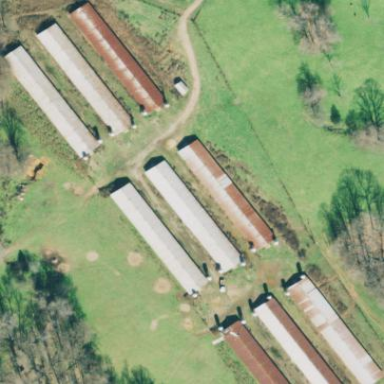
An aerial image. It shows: Poultry house.